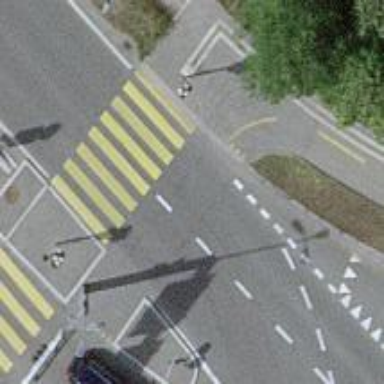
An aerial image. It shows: Crossing with traffic signals.